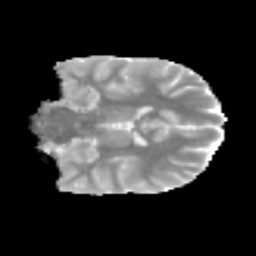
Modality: MD
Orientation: coronal
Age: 12
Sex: female
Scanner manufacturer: siemens
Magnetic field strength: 3 T
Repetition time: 3.8 s
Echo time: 0.07 s